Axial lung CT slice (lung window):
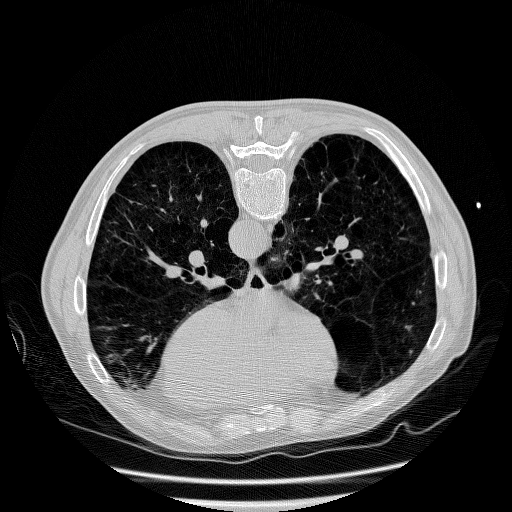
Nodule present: no